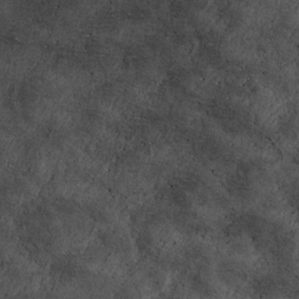
Label: non_frost